Question: i have installed:
1:sony ericsson pc companion
2:SEMC_Signed usb Driver
3.updated my eclipse->available packages..

but while running program it will not detect the phone?
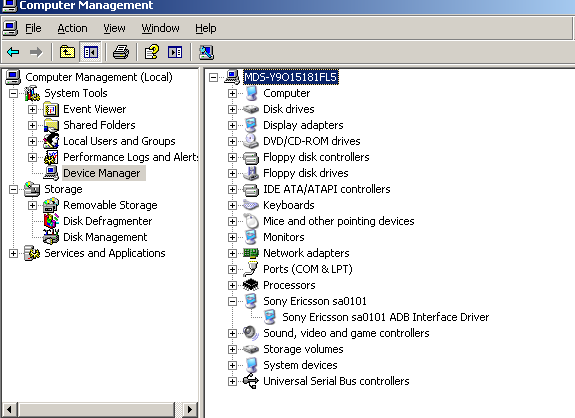
Answer: A few things to try:
1. Make sure you don't have one of those cheap $2 knockoff USB interface cables. I banged my head for an hour or two before I realized the reason my PC wouldn't see my phone is because of my cable.
2. Drop to command prompt, type adb kill-server and then adb devices to restart the adb server.
3. Make sure your phone is in debug mode (settings > applications > development > enable USB debugging)